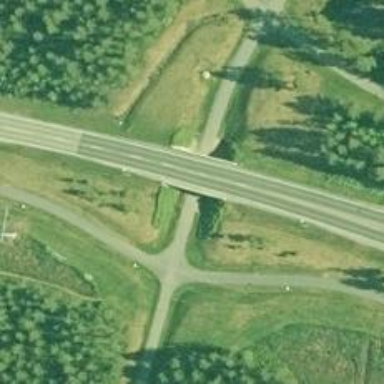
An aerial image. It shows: Cycleway.